Question: I have 2 points 'P1' and 'P2'. I need to find the 'P3', in order that
- - 'P3''d''P2''P1'
I started a complicated system apparently hardly to resolve...

Vectorial answers is cool, but I use C# and don't know how to add vectors over there.
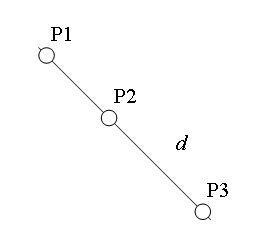
Answer: '''
P3 = P2 + d * +-(P2 - P1) / |P2 - P1|
'''
Because shopping is easy:
'''
mag = sqrt((P2x - P1x) ** 2 + (P2y - P1y) ** 2)
P3x = P2x + d * (P2x - P1x) / mag
P3y = P2y + d * (P2y - P1y) / mag
'''